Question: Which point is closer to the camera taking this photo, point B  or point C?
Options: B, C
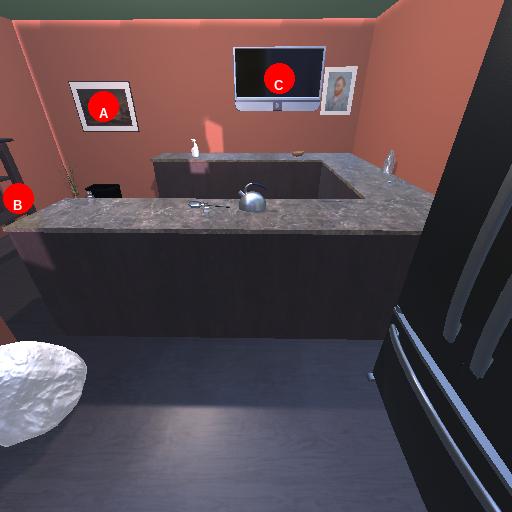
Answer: B